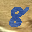
Label: 8